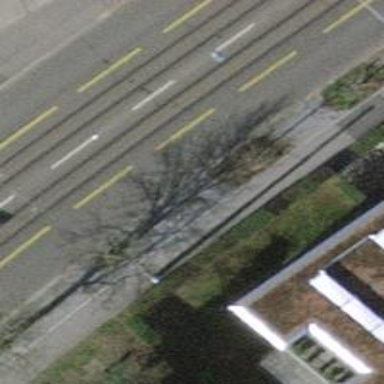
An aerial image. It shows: Avenue lined with trees.